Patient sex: M
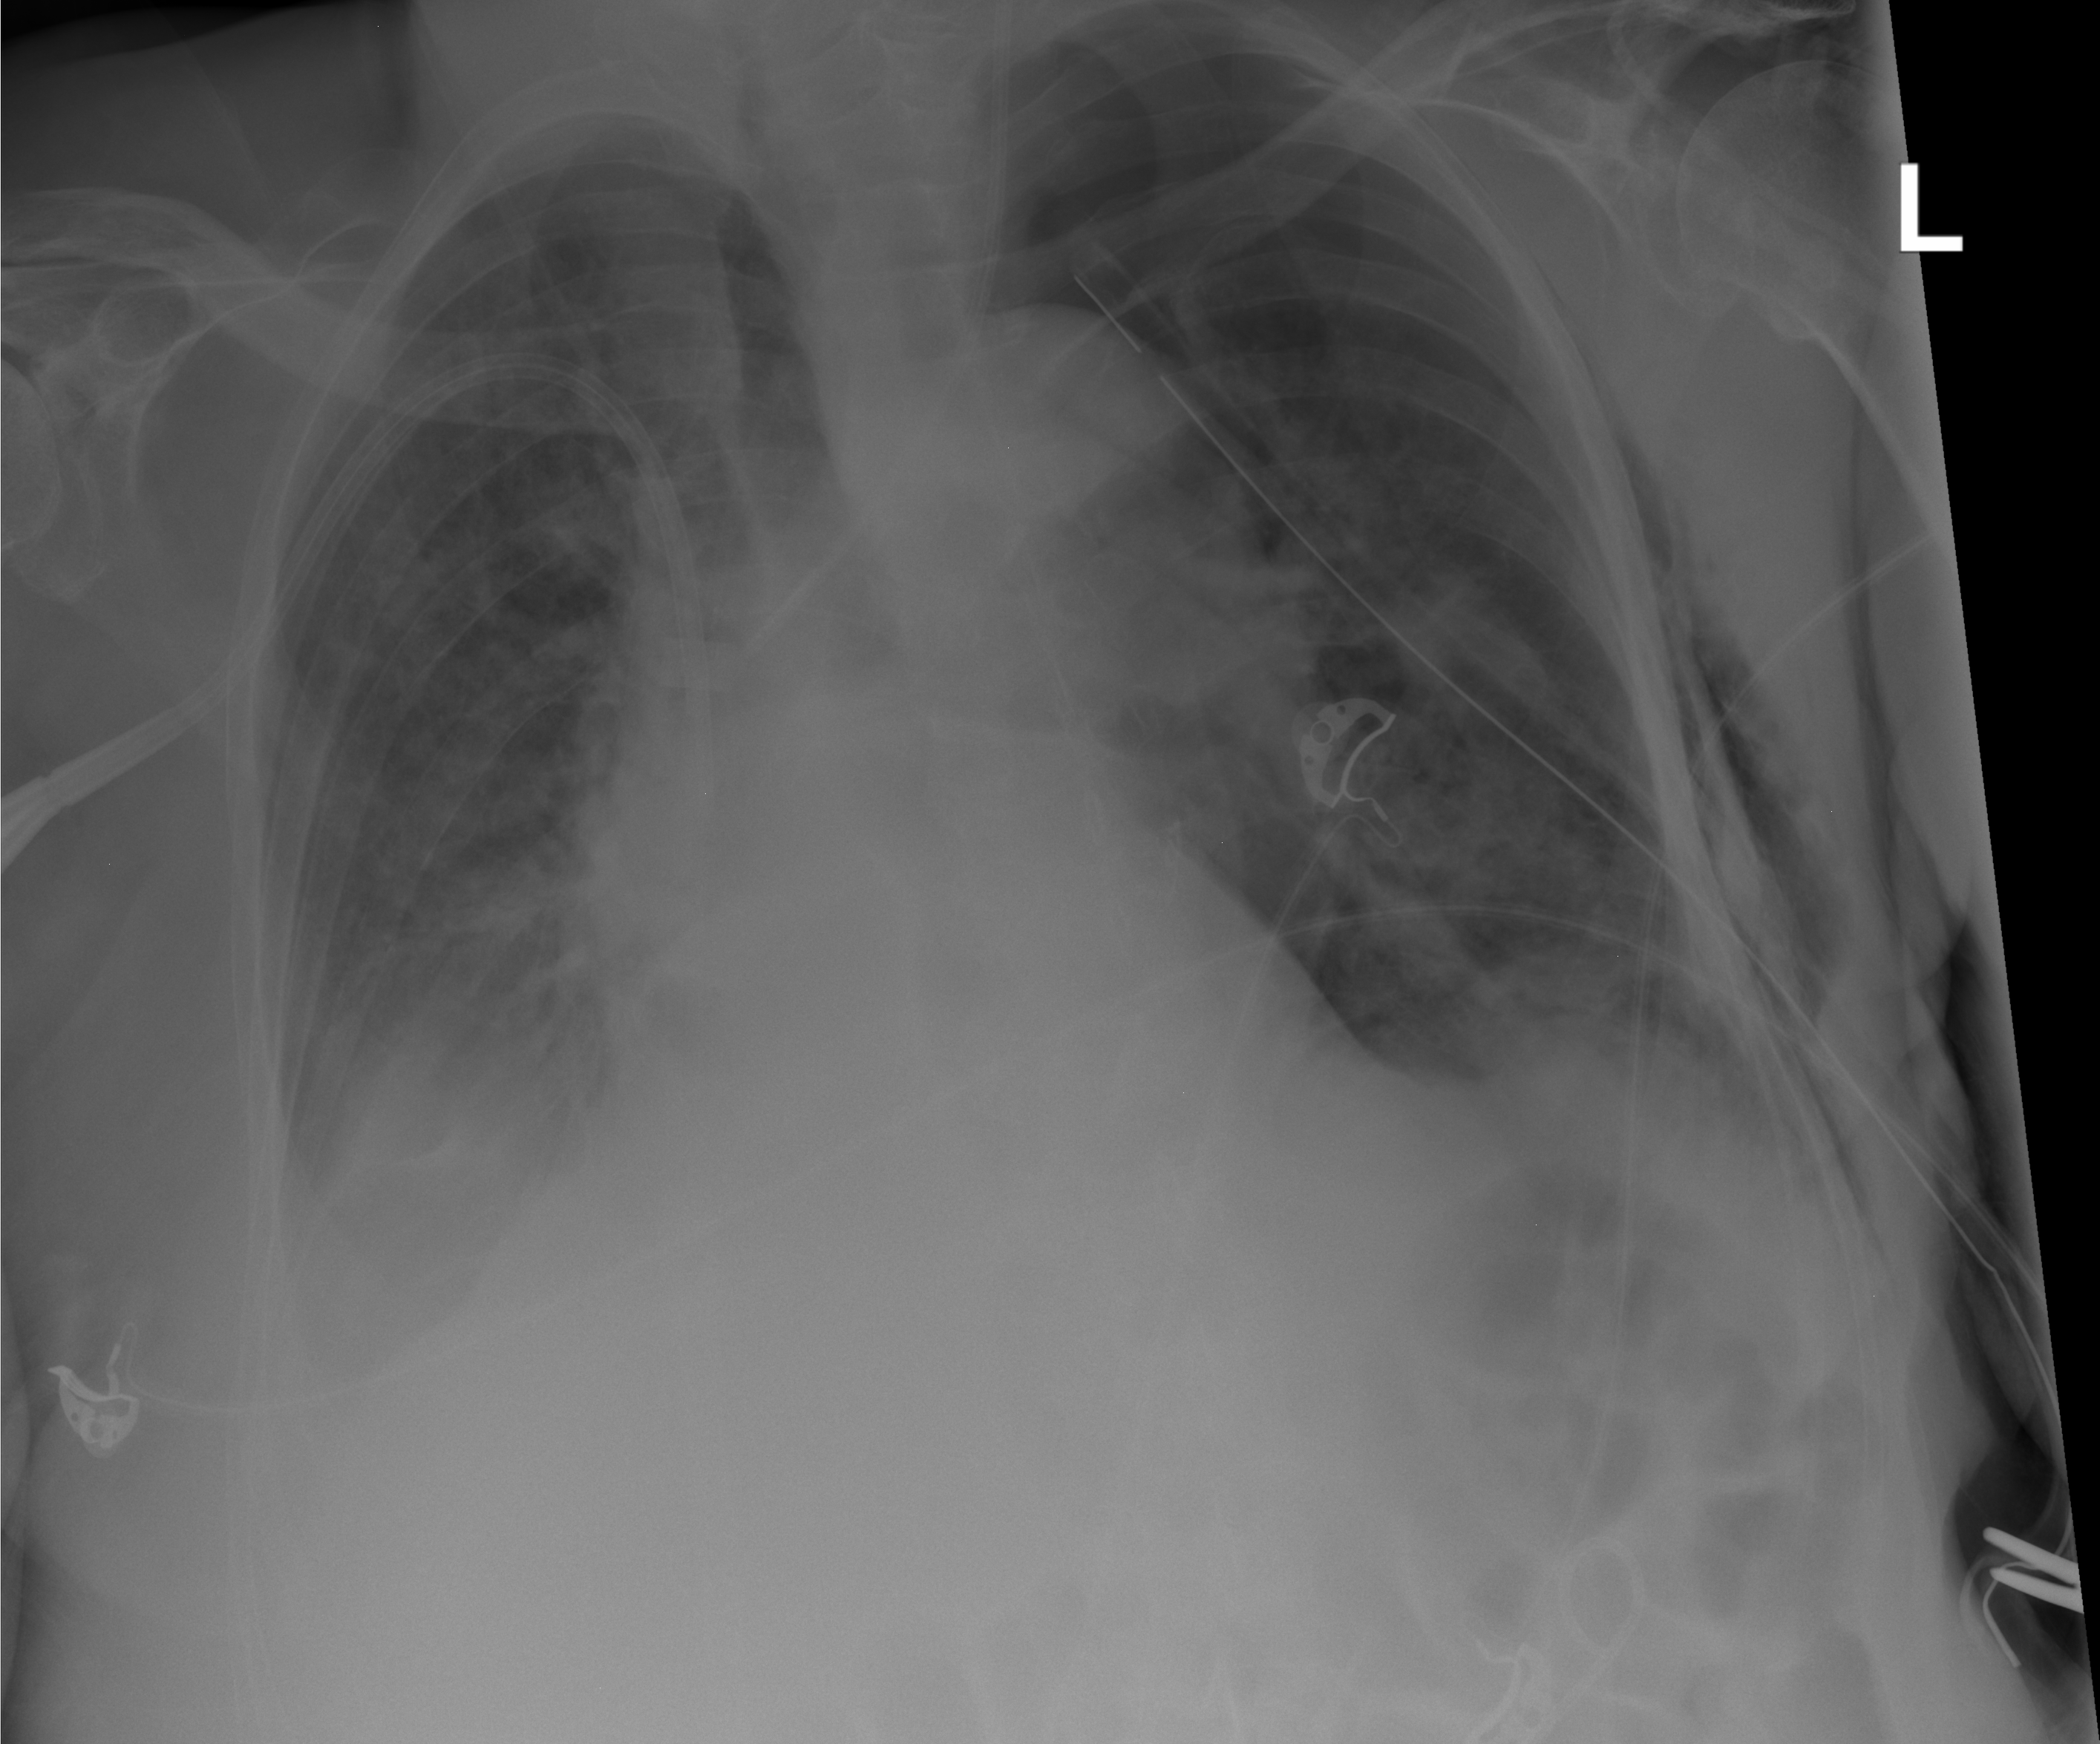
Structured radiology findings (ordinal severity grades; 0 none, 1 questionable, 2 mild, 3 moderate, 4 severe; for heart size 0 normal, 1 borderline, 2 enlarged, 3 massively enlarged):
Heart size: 0
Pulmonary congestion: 2
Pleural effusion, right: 2
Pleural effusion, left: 1
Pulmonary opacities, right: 0
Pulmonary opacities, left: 0
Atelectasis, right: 2
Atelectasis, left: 2